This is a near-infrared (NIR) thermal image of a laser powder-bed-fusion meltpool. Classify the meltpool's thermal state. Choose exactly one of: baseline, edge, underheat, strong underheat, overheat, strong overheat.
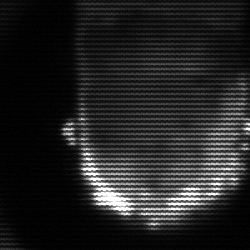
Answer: baseline